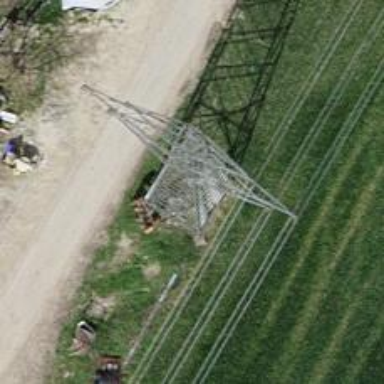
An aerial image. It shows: Power tower.